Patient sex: M
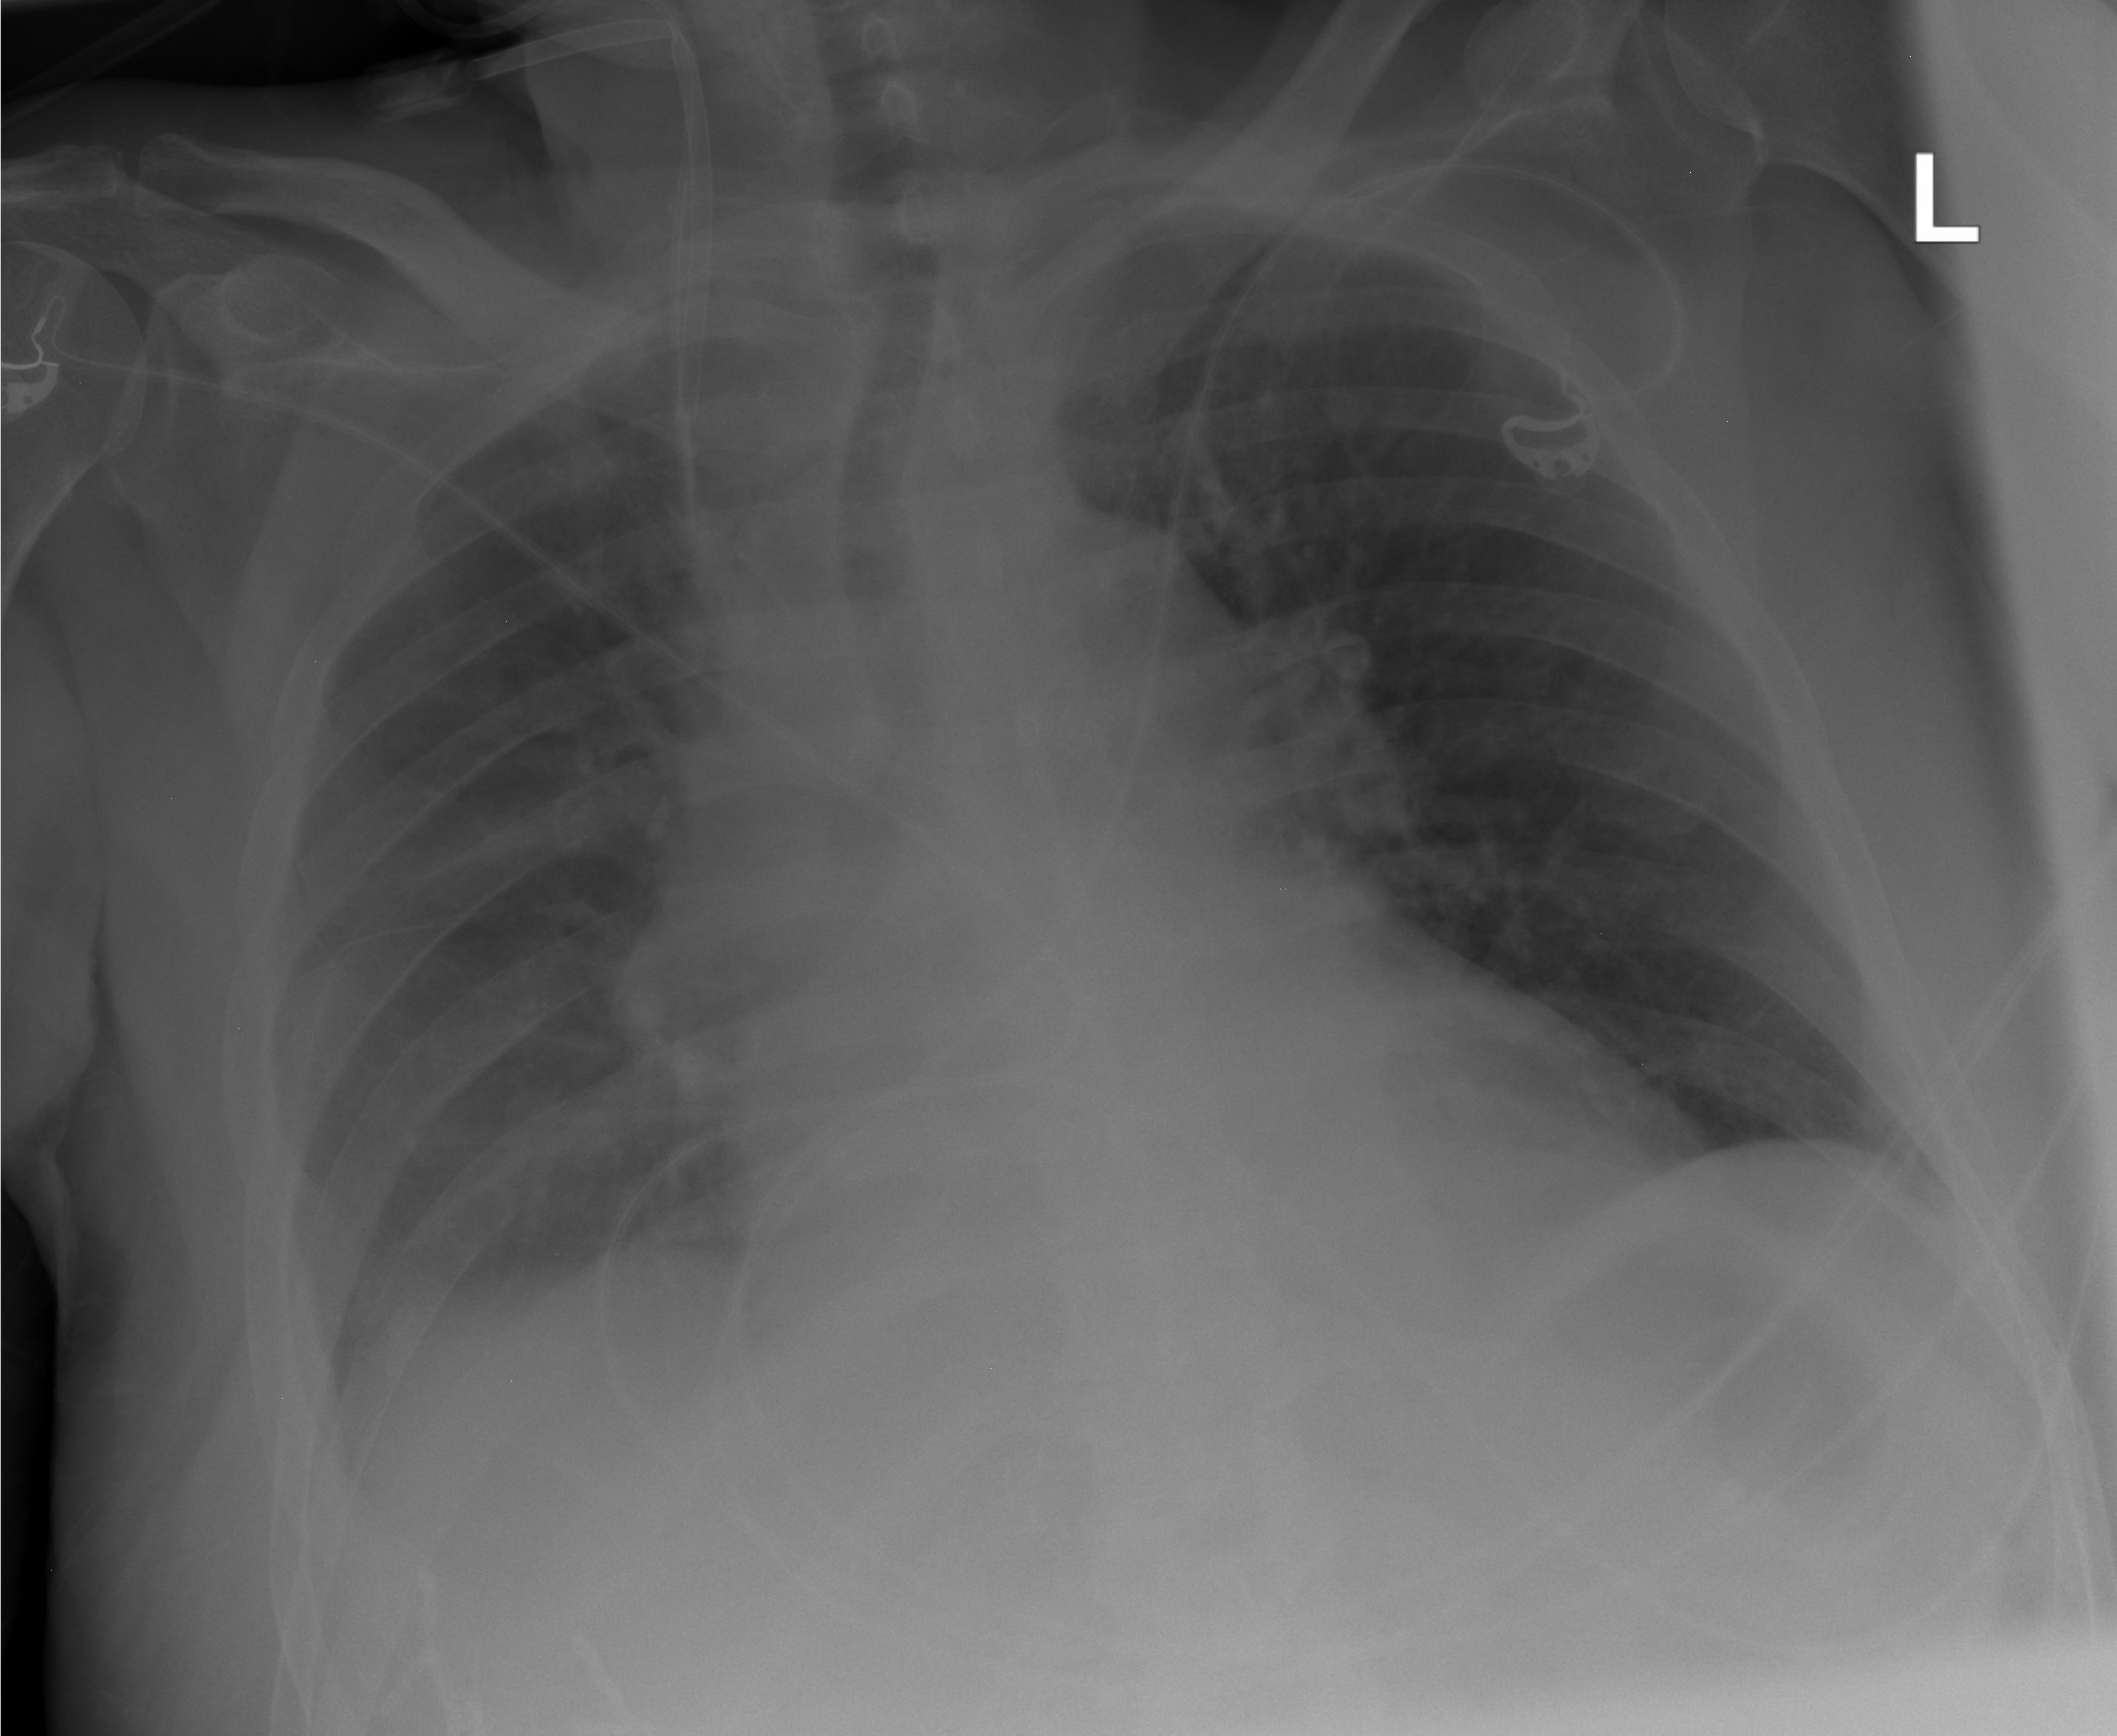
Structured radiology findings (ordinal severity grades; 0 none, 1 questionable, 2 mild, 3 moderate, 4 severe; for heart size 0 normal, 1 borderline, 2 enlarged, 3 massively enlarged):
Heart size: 1
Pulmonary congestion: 2
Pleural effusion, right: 2
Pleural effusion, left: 0
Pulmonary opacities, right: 0
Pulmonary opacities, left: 0
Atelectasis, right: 2
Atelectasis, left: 0